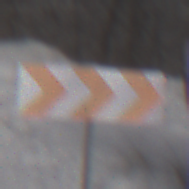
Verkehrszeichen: RichtungstafelnInKurvenGrossLinks
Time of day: MorningAfternoon
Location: Outdoor (Nature)
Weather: PartlyCloudy
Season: Winter
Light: Natural